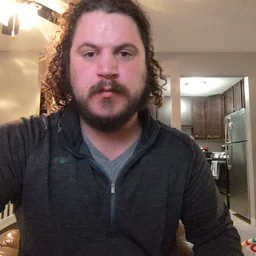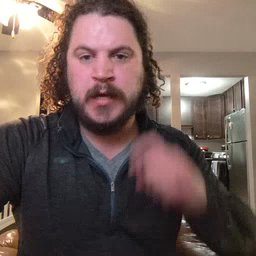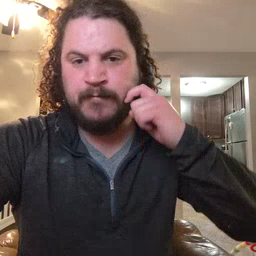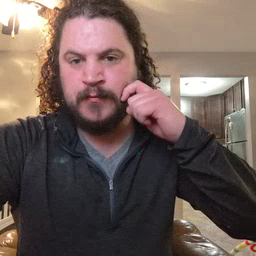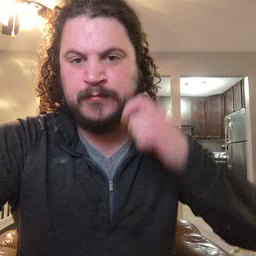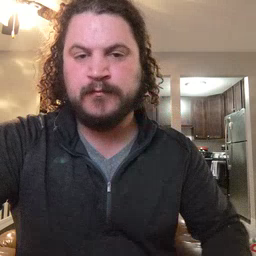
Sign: apple